Interaction volume radius: 5 \u00c5
Interaction volume height: 10 \u00c5
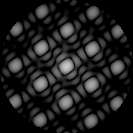
Disorder parameter: 0.04646